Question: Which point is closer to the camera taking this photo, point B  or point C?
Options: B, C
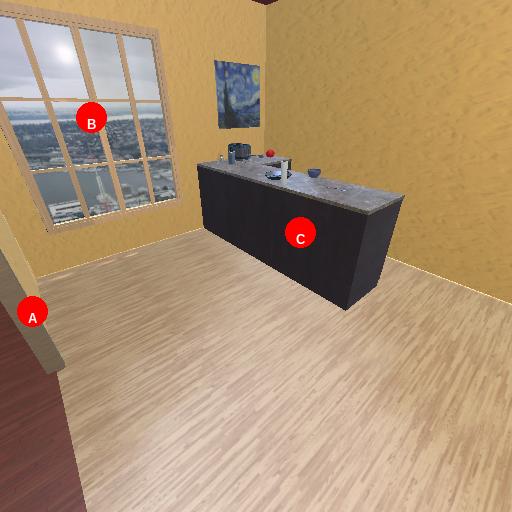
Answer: B